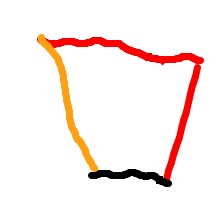
Shape: trapezoid